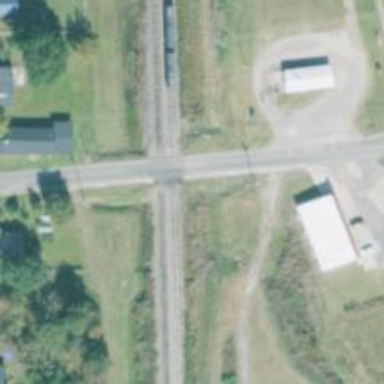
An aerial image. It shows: Railway siding with rails.